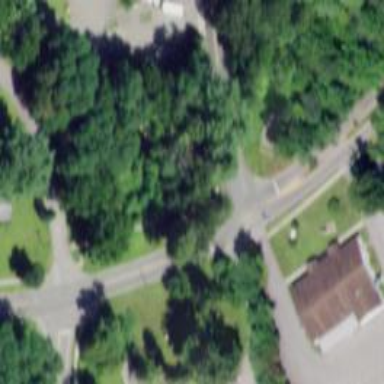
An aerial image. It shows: Marked crossing on the road.